Field crop: maize
Growth stage: 2
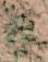
Species: convolvulus